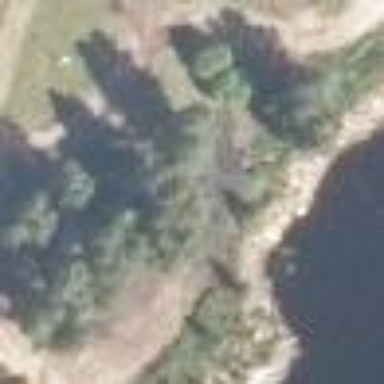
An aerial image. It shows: Campsite with tents set up.